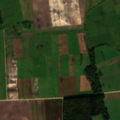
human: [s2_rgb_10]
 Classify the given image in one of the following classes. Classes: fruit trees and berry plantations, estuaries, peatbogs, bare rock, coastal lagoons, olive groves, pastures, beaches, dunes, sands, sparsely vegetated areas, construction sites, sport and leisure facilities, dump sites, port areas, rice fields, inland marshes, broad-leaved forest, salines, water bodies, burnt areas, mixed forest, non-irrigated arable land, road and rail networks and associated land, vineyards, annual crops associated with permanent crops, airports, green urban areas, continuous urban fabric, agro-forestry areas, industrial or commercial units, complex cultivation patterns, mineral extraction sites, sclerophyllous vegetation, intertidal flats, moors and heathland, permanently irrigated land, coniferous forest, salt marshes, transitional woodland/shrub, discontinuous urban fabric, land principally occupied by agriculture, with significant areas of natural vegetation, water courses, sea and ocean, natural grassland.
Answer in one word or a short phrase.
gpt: non-irrigated arable land, coniferous forest, mixed forest